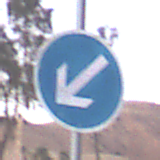
Verkehrszeichen: VorgeschriebeneVorbeifahrtLinks
Umgebung: Outdoor, Suburban
Tageszeit: SunriseSunset
Wetter: PartlyCloudy
Licht: Natural
Jahreszeit: NotSpecified
Kontrast: LowContrast